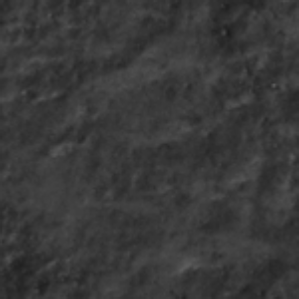
Label: frost